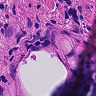
Metastatic tissue present: no